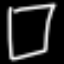
Label: square